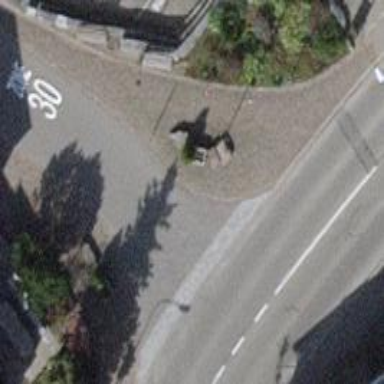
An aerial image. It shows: Flagpole which is man-made.